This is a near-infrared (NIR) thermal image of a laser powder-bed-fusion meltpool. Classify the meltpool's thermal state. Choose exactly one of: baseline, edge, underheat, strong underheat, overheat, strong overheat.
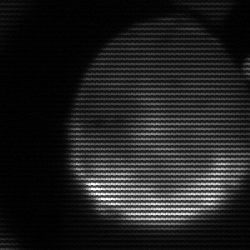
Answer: edge